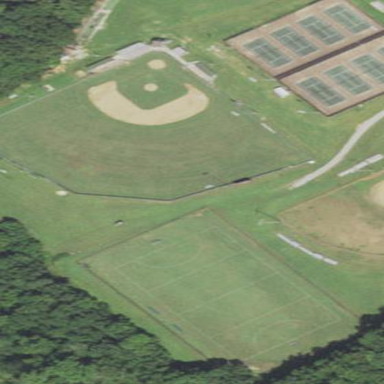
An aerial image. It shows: Baseball pitch for leisure and sports activities.